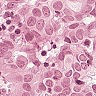
Metastatic tissue present: yes